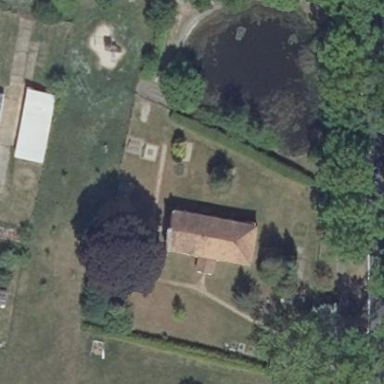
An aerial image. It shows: Cemetery.